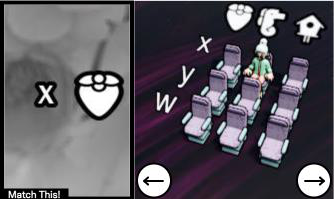
Task: seats
Answer: no